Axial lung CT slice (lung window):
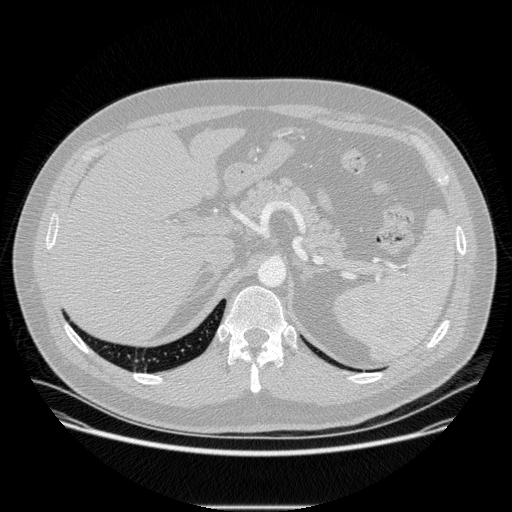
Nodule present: no